Question: I am looking to create a similar interface to the iTunes iPhone app search interface. I have a few questions I can't seem to find an answer for:
Here is an image of the iTunes iPhone app search interface in question:

- 'Tap to Preview, Double-Tap to View info''Top Hits'- -
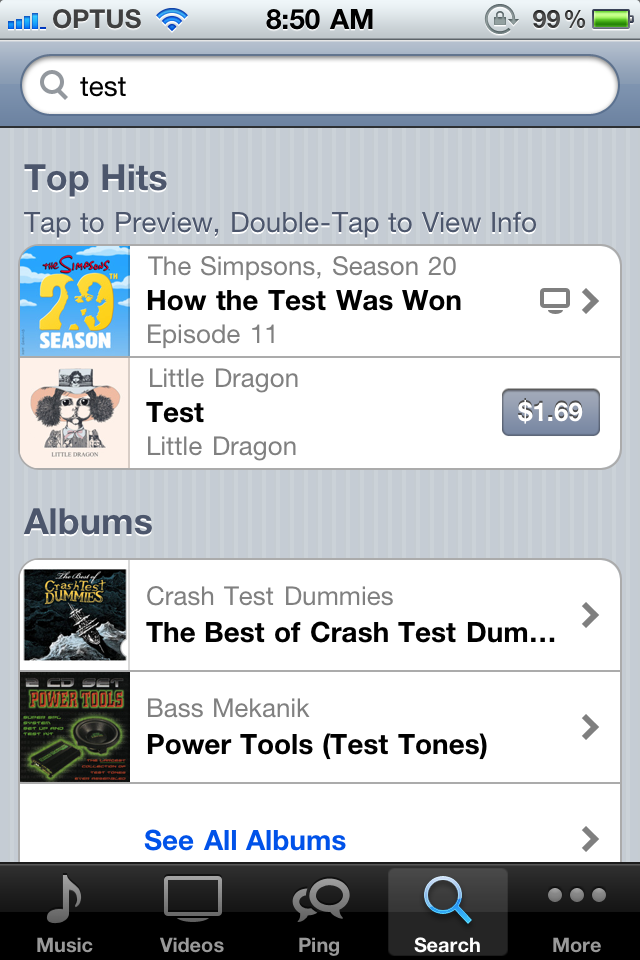
Answer: You will need to create a Custom UITableViewCell, <URL>. for the price button and other visuals of the cell.
As for the 'Tap to Preview' subtitle, you can create a custom header view, see:
'''
- (UIView *)tableView:(UITableView *)tableView viewForHeaderInSection:(NSInteger)section
'''
Most likely, you would need to create 2 'UILabels' for this view, and obviously you would want to match the fonts used here.
## An Example
'''
- (UIView *) tableview:(UITableView *)tableView viewForHeaderInSection:(NSInteger)section
{
UIView *headerView = [[[UIView alloc] initWithFrame:CGRectMake(0, 0, tableView.bounds.size.width, 30)] autorelease];
UILabel * label = [[UILabel alloc] initWithFrame:CGRectZero];
label.text = @"Top Hits";
label.backgroundColor = [UIColor clearColor];
label.font = [UIFont boldSystemFontOfSize:17];
[headerView addSubview:label];
UILabel * label2 = [[UILabel alloc] initWithFrame:CGRectZero];
label2.text = @"Tap to Preview, Blah blah blah";
label2.backgroundColor = [UIColor clearColor];
label2.font = [UIFont fontWithName:@"Apple's Default Font?" size:17];
[headerView addSubview:label2];
/* something like this */
return headerView;
}
- (CGFloat) tableView:(UITableView *)tableView heightForHeaderInSection:(NSInteger)section
{
return 50.0f;
}
'''